Interaction volume radius: 5 \u00c5
Interaction volume height: 10 \u00c5
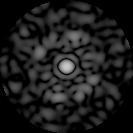
Disorder parameter: 0.883